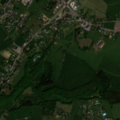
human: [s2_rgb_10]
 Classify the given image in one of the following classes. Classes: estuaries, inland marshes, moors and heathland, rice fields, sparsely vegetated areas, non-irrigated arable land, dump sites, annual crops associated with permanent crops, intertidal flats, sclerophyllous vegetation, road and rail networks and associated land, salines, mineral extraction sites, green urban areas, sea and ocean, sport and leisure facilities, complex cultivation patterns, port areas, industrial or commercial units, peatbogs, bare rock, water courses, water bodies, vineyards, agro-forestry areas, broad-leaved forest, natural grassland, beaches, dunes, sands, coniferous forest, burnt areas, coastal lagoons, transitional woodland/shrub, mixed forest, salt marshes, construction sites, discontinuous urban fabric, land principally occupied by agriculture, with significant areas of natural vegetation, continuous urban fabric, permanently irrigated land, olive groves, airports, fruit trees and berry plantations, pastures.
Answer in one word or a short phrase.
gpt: discontinuous urban fabric, pastures, complex cultivation patterns, land principally occupied by agriculture, with significant areas of natural vegetation, broad-leaved forest, mixed forest